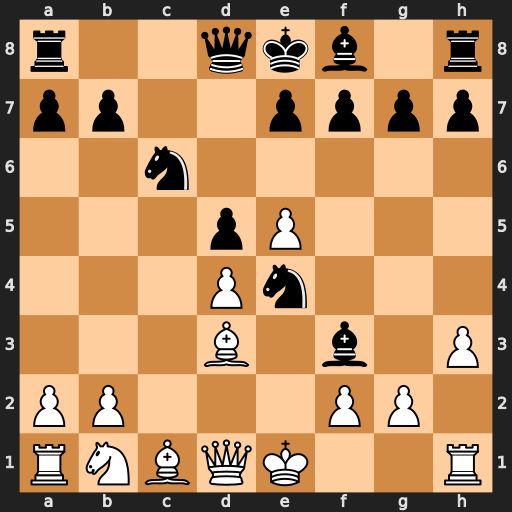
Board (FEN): r2qkb1r/pp2pppp/2n5/3pP3/3Pn3/3B1b1P/PP3PP1/RNBQK2R
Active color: w
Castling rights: KQkq
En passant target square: -
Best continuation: gxf3 Nxf2 Kxf2